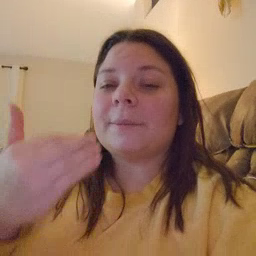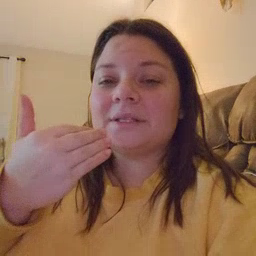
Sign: pizza